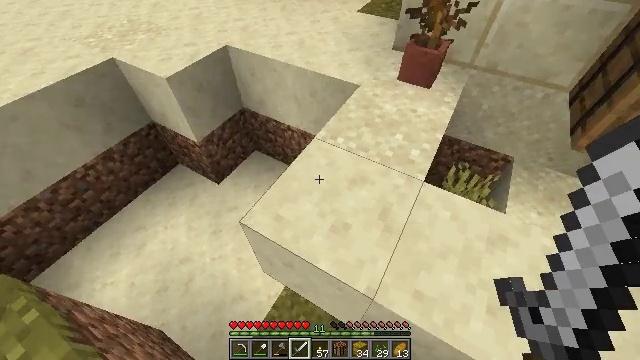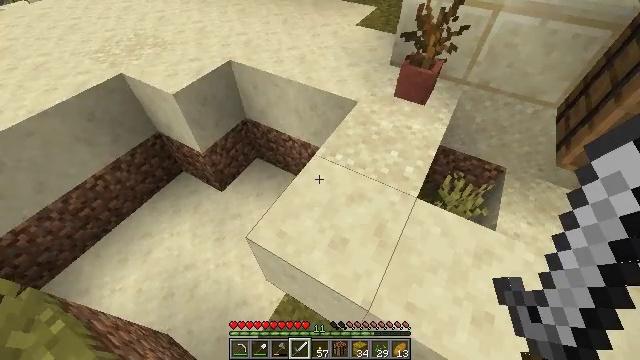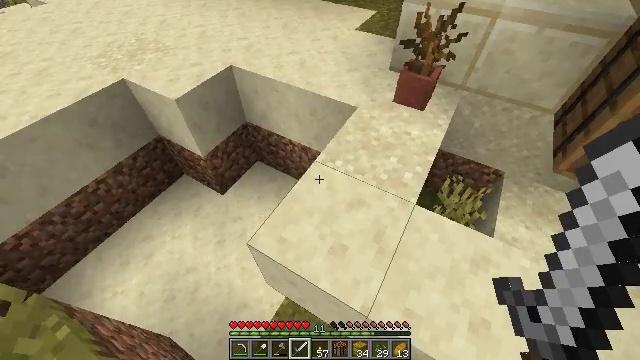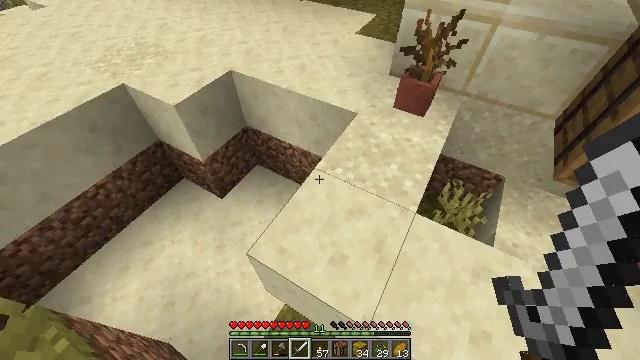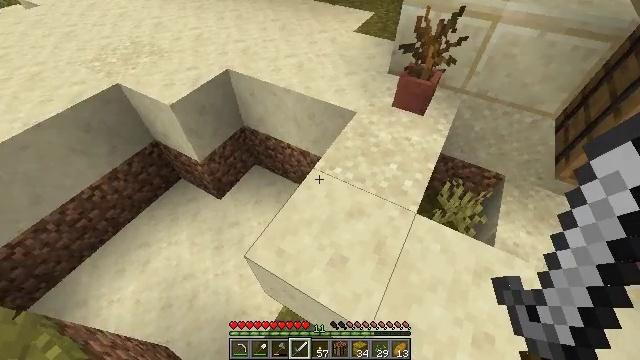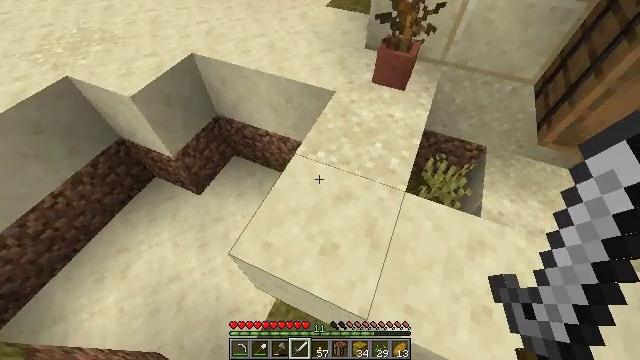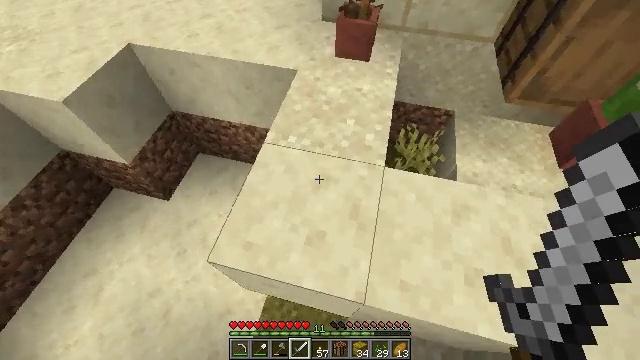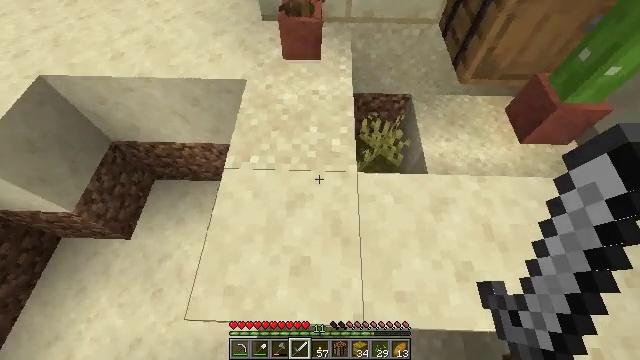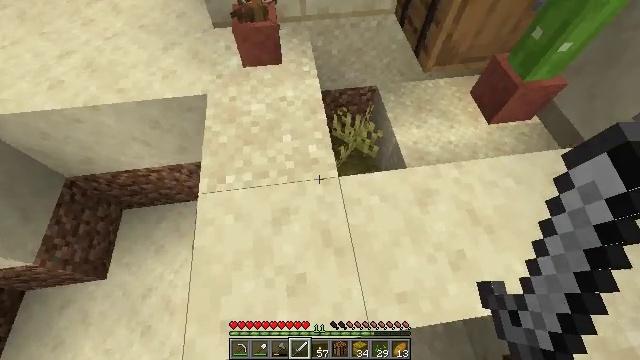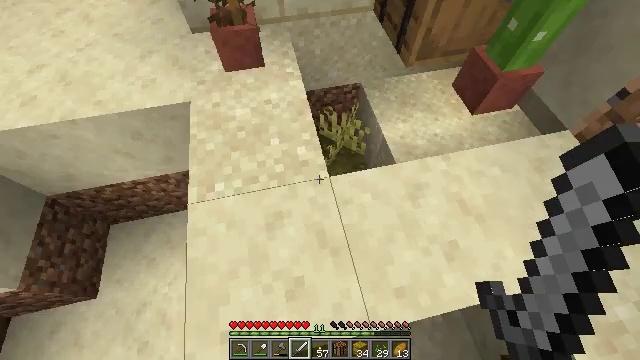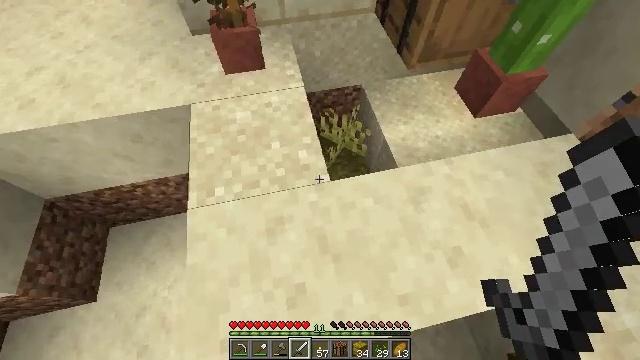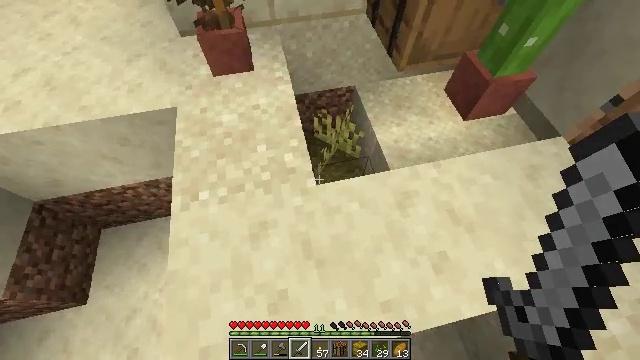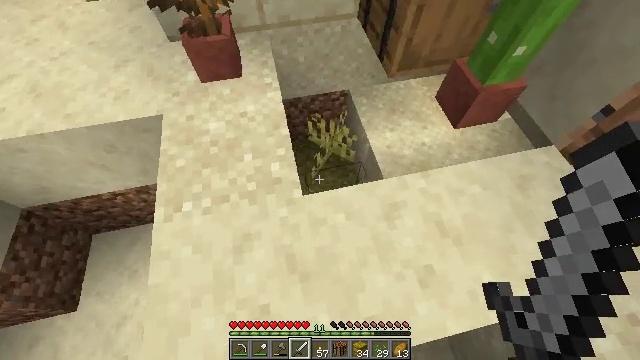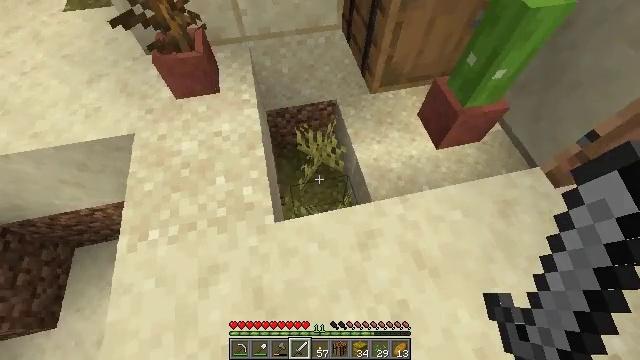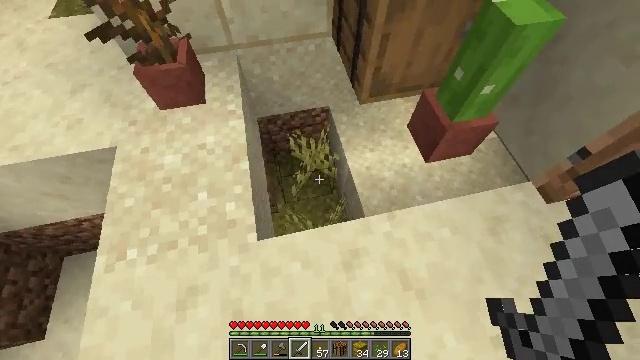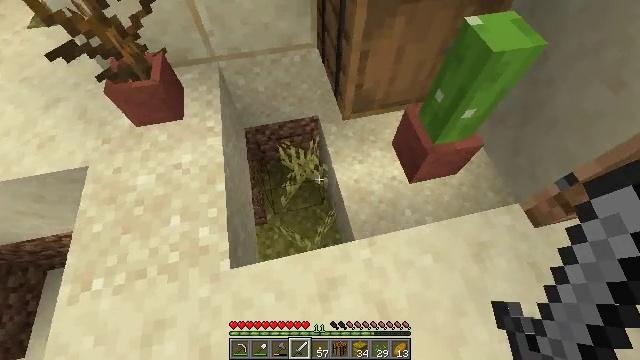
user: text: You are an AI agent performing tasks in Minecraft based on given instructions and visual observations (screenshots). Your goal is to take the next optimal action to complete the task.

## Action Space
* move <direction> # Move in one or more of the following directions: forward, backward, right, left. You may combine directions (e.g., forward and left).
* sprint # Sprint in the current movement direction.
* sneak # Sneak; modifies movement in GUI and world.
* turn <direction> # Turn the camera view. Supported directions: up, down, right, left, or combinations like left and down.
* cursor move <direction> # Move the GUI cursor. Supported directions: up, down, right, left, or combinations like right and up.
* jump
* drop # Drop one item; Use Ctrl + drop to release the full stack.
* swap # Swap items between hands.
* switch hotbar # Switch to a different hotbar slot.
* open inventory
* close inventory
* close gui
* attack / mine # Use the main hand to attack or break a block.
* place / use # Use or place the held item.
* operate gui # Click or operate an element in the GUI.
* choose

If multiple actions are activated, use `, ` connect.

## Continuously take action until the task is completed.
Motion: motion action
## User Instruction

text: Break the lime bed to pick it up.
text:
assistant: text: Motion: move forward, jump
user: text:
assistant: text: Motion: move forward, jump
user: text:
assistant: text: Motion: move forward
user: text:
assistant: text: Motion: move forward
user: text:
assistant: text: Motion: move forward, turn right and down
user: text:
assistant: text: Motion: move forward, turn right and down
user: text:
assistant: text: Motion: move forward, turn right and down
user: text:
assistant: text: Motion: turn right and down
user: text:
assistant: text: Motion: turn right
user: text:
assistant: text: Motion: move right
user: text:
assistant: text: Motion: move forward and move right
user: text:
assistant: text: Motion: move forward and move right
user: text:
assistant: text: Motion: move forward and move right
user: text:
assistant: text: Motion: move forward and move right
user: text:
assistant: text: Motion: move forward and move right
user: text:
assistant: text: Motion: move forward and move right, turn left and down
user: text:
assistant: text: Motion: move right, turn left and down
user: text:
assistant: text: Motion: turn left and down
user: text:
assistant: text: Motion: turn left and down
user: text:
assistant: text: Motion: no_op
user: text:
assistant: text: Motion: no_op
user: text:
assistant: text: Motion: no_op
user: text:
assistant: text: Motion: no_op
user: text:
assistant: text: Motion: no_op
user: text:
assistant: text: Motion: no_op
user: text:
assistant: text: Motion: no_op
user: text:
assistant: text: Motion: no_op
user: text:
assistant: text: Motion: no_op
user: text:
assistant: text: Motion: no_op
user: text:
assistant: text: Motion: no_op